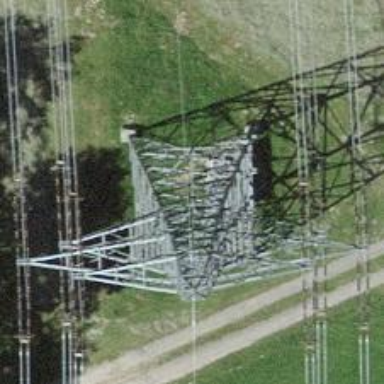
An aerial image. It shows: Towering power structure.